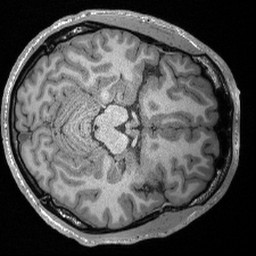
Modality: T1w
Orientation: axial
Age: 22
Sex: male